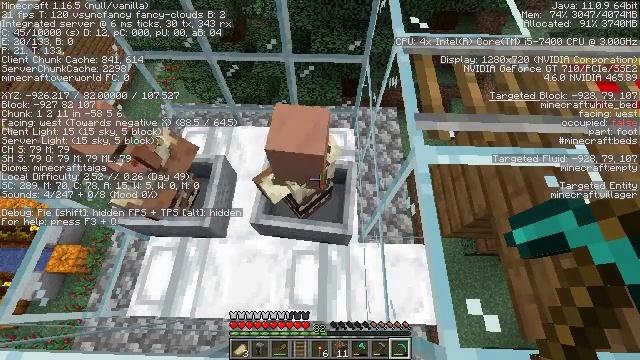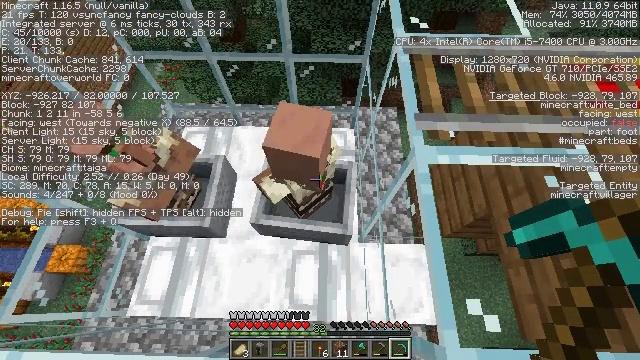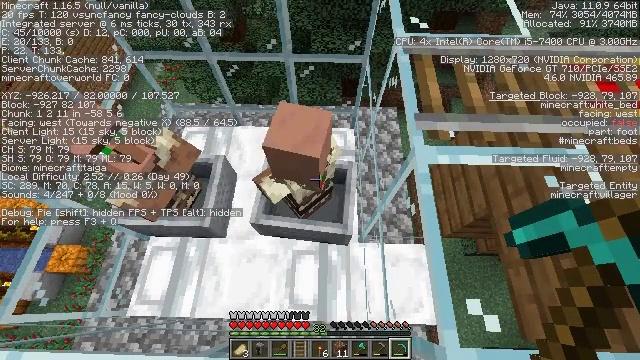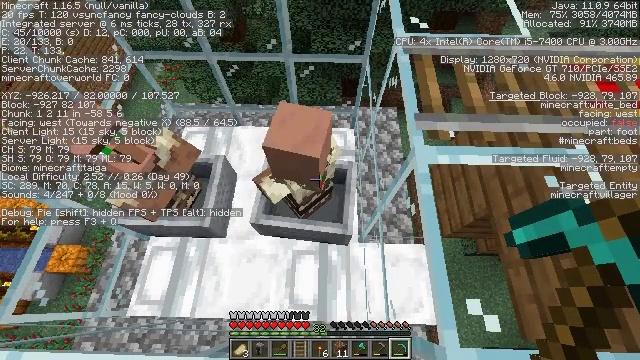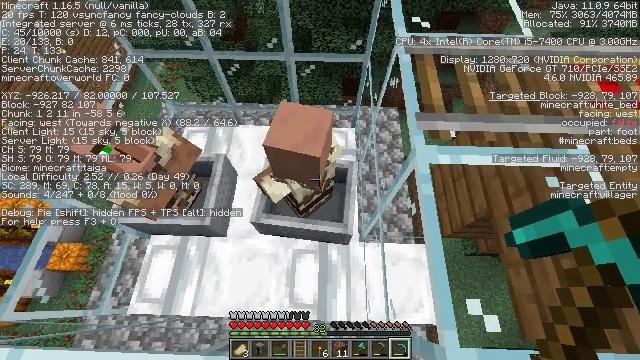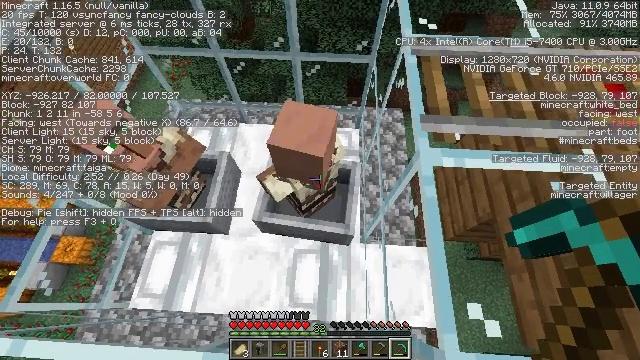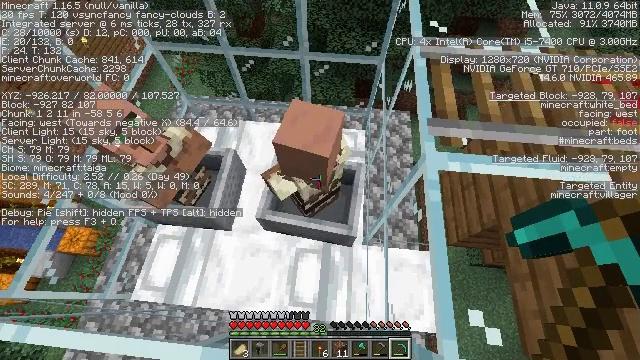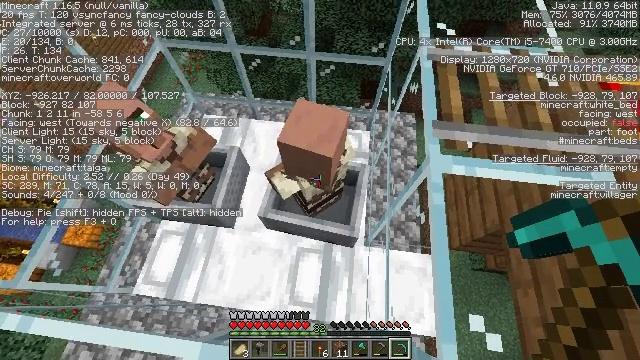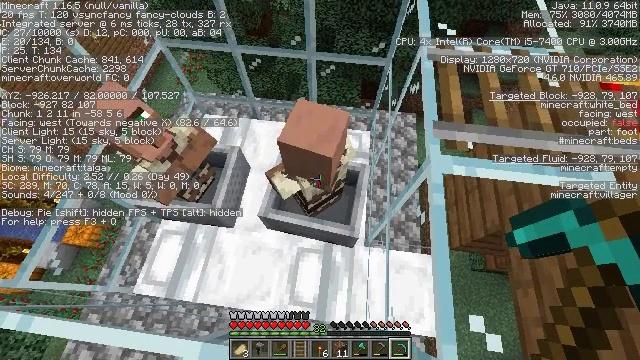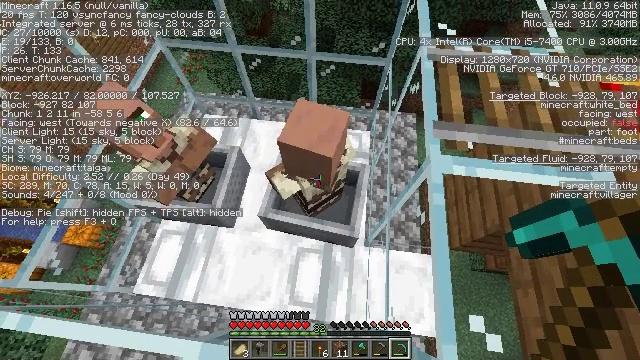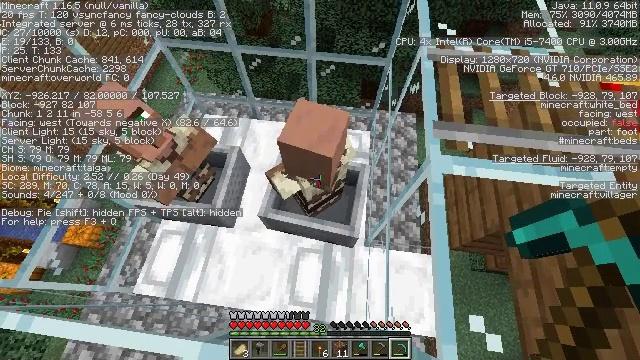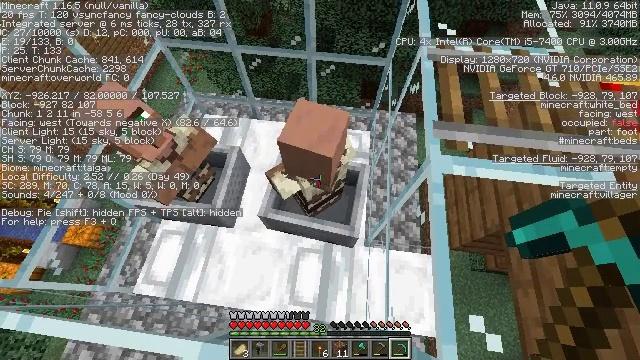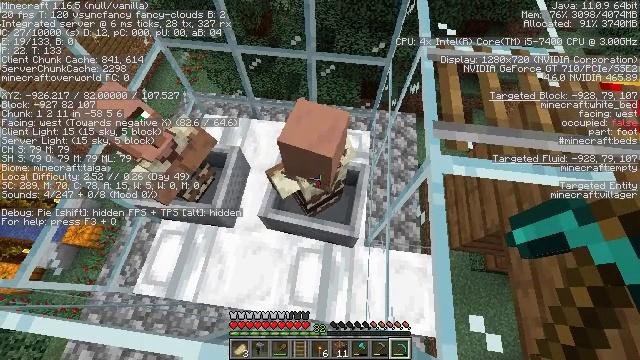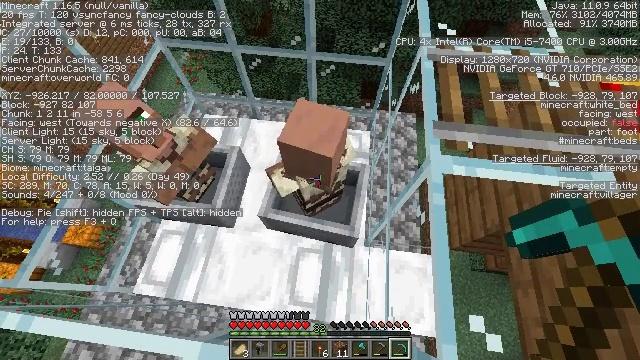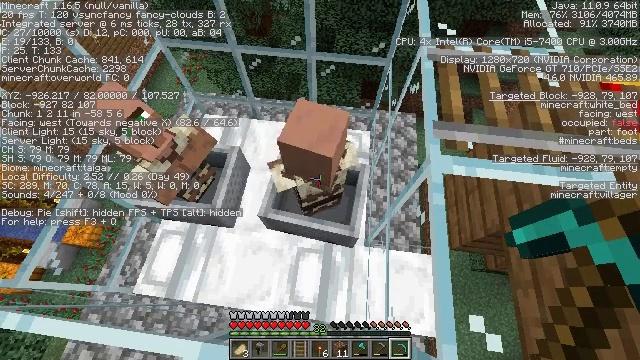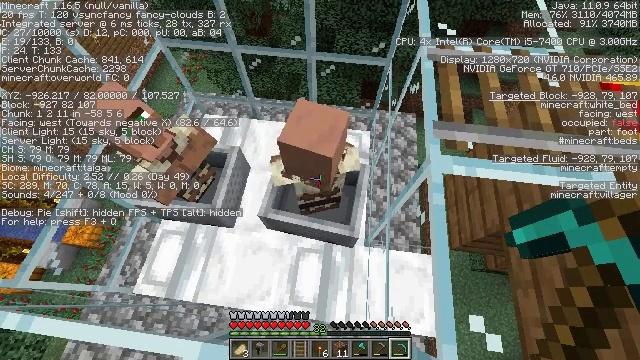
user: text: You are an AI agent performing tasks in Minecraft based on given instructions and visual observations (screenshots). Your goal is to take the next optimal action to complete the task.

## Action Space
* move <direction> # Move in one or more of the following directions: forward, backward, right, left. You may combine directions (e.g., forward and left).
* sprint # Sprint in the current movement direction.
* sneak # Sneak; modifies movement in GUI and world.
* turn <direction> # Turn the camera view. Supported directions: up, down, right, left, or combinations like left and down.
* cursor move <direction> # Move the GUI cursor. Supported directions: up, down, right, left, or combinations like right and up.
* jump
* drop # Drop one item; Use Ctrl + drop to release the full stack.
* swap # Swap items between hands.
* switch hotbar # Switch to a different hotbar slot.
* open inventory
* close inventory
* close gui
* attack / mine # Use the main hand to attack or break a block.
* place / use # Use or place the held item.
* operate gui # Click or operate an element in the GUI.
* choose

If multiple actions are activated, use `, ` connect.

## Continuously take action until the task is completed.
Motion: motion action
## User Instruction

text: Pick up the white bed by breaking it.
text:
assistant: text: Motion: sneak
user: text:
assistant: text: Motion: sneak
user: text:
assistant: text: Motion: sneak
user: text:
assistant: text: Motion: sneak
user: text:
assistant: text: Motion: sneak, turn left
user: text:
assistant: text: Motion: sneak, turn left
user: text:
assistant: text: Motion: sneak, turn left
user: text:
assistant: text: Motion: sneak
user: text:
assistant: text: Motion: sneak
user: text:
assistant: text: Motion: sneak
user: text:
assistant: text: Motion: sneak
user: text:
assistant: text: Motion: sneak
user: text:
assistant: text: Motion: sneak
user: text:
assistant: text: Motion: sneak
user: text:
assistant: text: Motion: sneak
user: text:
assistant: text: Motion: sneak
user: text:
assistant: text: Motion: sneak
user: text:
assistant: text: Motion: sneak
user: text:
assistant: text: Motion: sneak
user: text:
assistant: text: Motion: sneak
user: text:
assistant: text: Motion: sneak
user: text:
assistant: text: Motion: sneak
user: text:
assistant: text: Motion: sneak
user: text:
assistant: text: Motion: sneak
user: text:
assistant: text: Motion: sneak
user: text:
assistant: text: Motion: sneak
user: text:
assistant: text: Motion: sneak
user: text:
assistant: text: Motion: sneak
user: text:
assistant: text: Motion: sneak
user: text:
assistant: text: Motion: sneak